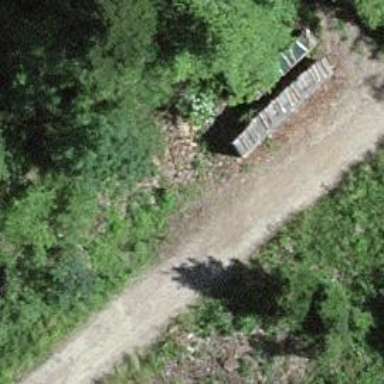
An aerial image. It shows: Track with fine gravel surface. The track has grade2 tracktype.